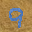
Label: 9